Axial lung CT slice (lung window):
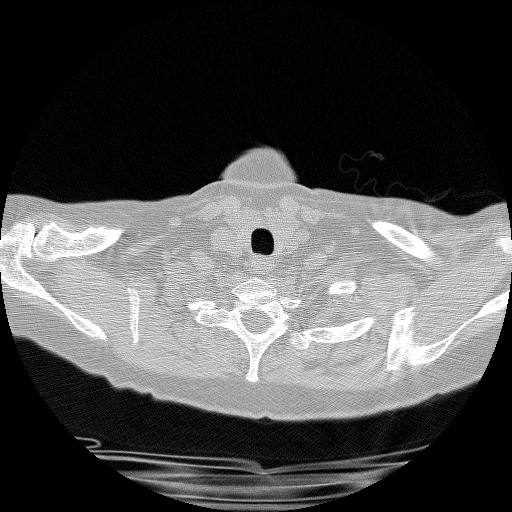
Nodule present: no